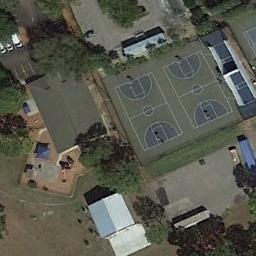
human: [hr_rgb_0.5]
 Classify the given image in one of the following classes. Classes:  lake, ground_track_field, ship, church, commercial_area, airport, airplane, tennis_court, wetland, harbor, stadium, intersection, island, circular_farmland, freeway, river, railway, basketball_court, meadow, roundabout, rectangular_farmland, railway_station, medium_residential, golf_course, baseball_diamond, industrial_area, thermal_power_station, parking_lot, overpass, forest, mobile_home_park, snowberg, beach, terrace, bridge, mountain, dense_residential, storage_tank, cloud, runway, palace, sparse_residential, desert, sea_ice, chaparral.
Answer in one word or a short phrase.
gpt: basketball_court